Interaction volume radius: 10 \u00c5
Interaction volume height: 20 \u00c5
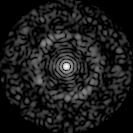
Disorder parameter: 0.8266